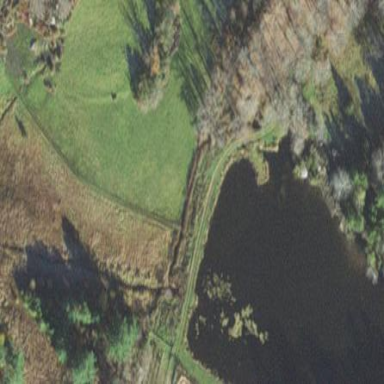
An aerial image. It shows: Pond surrounded by natural water.